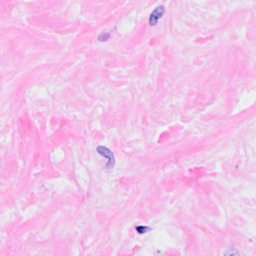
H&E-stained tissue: Breast